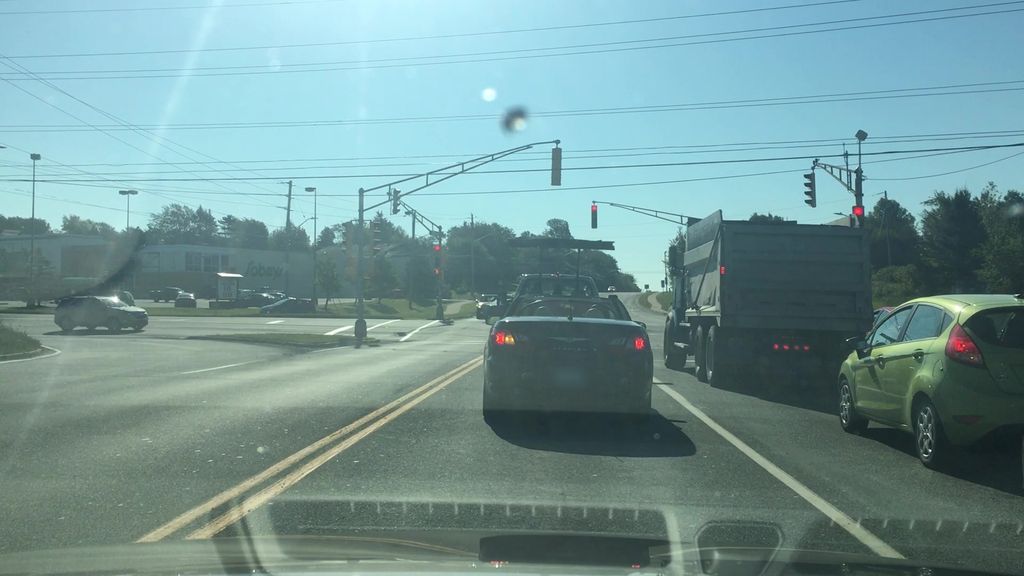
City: halifax